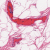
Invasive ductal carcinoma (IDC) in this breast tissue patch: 0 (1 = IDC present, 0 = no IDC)